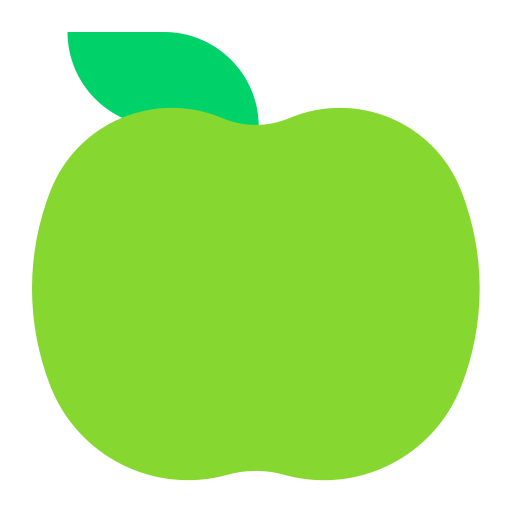
green apple flat